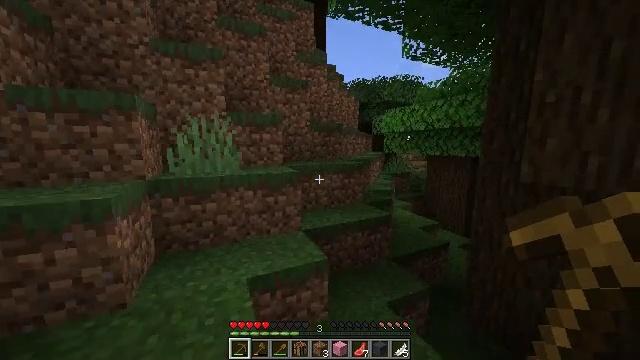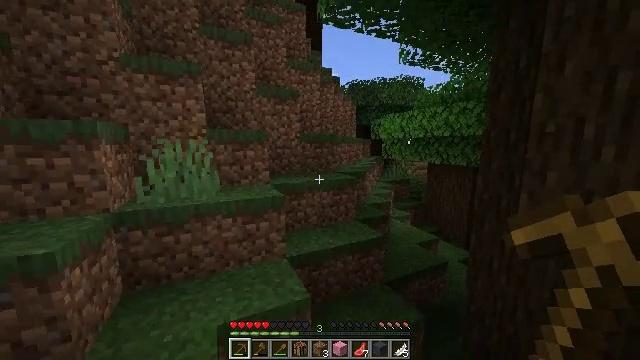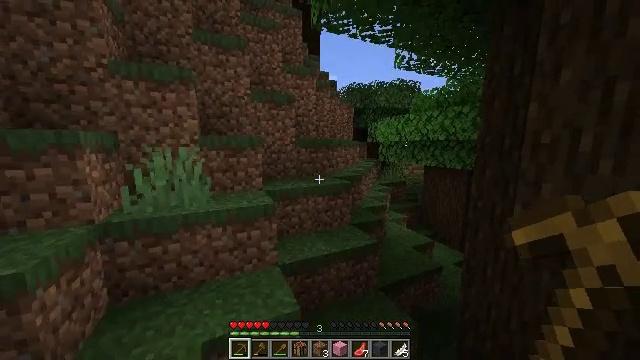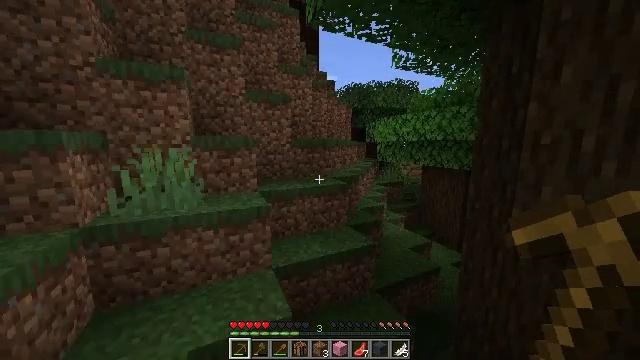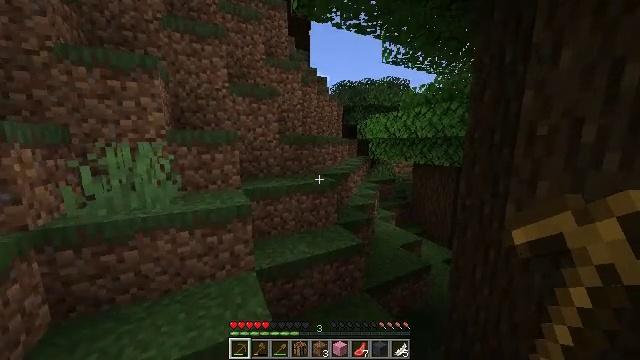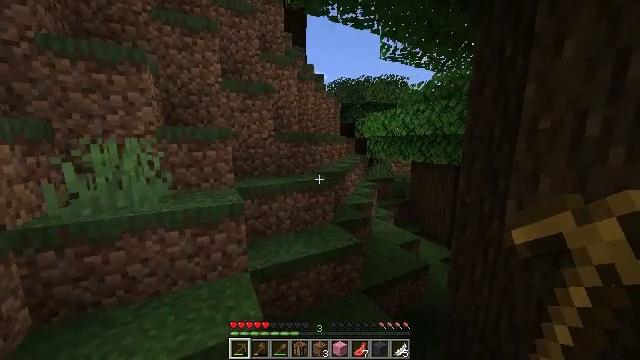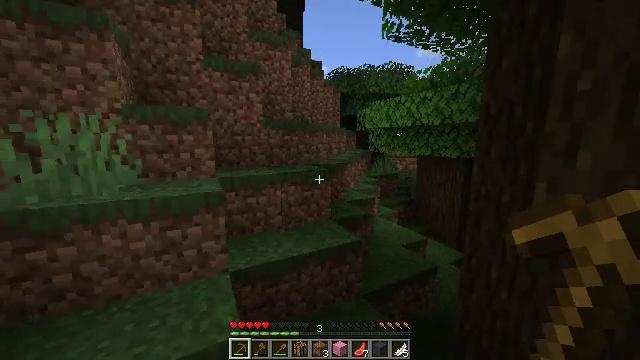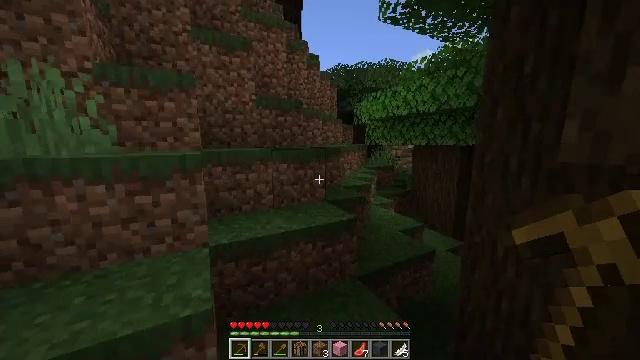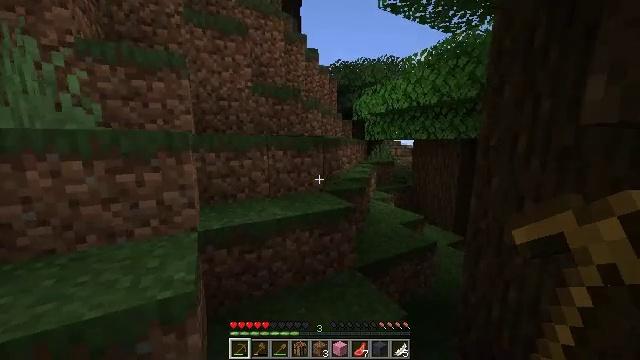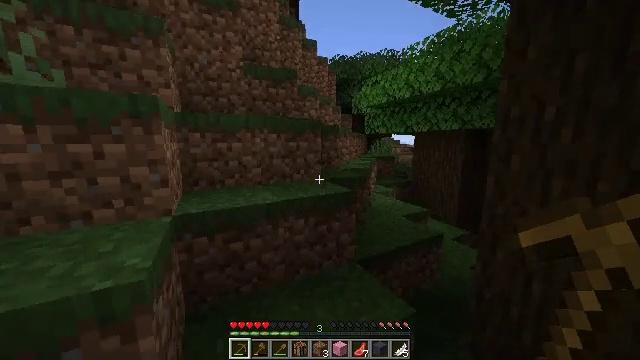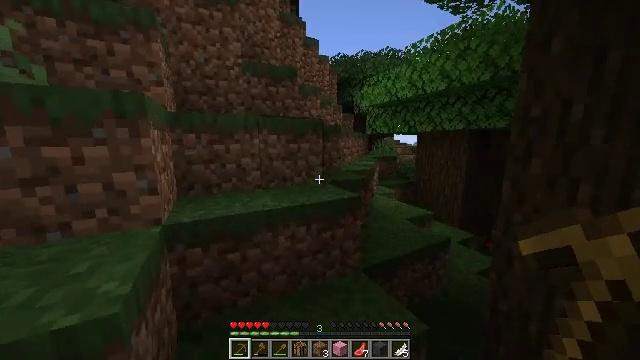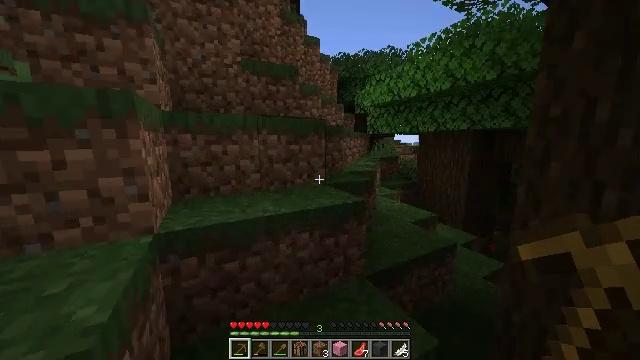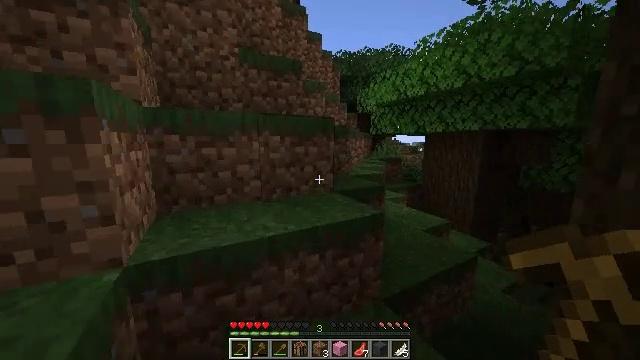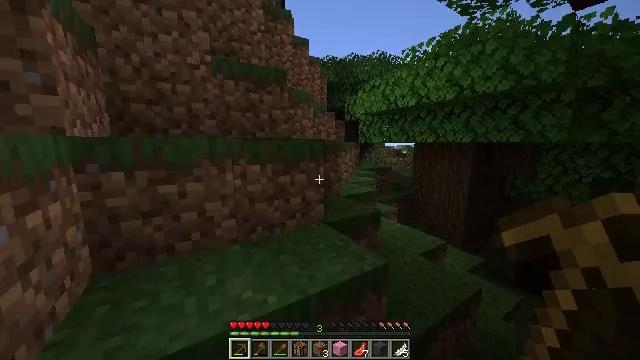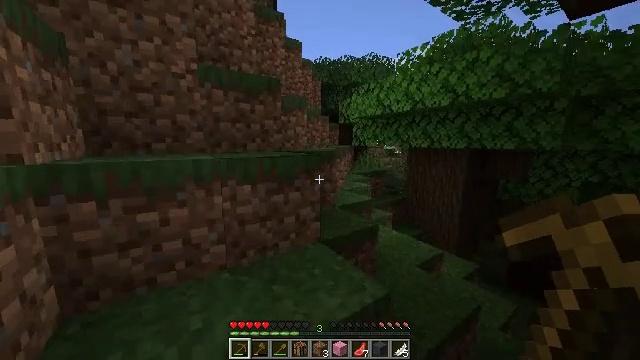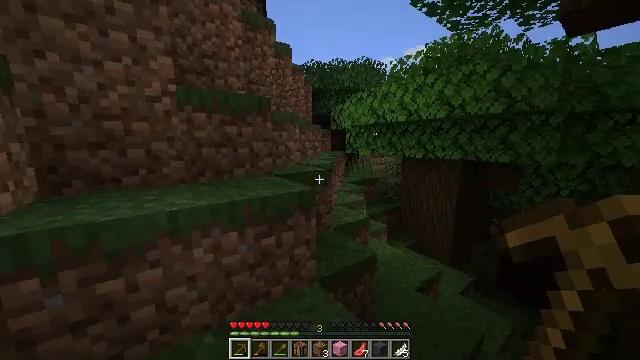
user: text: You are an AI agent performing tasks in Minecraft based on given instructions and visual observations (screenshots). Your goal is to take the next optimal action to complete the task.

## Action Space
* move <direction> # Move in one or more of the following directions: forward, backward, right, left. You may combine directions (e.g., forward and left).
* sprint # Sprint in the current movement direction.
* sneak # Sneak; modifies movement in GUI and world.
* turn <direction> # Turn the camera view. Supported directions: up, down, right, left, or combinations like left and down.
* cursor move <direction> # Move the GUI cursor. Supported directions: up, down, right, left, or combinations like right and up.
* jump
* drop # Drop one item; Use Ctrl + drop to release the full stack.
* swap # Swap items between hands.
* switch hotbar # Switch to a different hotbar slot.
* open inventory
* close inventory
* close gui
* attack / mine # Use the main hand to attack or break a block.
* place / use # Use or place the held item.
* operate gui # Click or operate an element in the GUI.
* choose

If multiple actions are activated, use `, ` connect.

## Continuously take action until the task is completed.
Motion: motion action
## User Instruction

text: Combine white wool with pink dye to craft pink wool.
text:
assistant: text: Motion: move forward, sprint, jump
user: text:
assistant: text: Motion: move forward, sprint
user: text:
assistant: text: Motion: move forward, sprint
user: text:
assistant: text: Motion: move forward, sprint, turn right
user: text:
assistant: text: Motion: move forward, sprint
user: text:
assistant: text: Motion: move forward, sprint
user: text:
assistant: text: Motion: move forward, sprint
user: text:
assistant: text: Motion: move forward, sprint
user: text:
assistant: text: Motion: move forward and move left, sprint
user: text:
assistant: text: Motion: move forward and move left, sprint
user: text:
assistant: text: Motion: move forward and move left, sprint
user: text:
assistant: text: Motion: move forward, sprint
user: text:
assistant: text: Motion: move forward, sprint, turn right, jump
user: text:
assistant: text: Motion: move forward, sprint, turn right, jump
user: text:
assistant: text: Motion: move forward, sprint, turn right, jump
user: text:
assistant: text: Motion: move forward, sprint, turn right, jump
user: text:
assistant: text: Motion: move forward, sprint, turn right
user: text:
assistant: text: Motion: move forward, sprint, turn right
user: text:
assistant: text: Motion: move forward, sprint, turn right and down
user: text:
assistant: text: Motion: move forward, sprint, turn right and down
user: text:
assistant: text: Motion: move forward, sprint
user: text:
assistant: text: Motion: move forward, sprint, turn left and down, jump
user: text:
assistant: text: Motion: move forward, sprint, turn left, jump
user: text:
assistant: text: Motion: move forward, sprint, turn left and up, jump
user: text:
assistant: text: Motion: move forward and move left, sprint, turn left and up, jump
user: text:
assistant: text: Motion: move forward and move left, sprint, turn left and up
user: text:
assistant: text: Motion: move forward and move left, sprint
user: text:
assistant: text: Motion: move forward, sprint
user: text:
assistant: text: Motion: move forward, sprint, turn right
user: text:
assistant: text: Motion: move forward, sprint, turn right